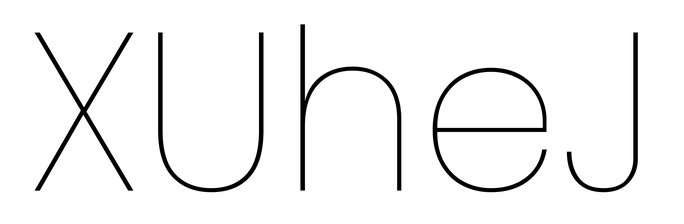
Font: Poppins-Thin